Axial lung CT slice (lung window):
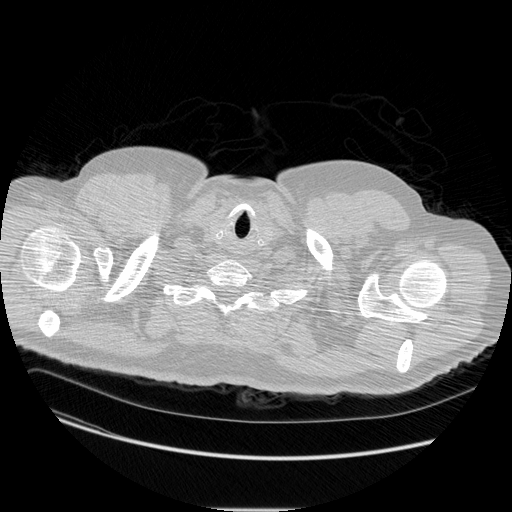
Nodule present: no